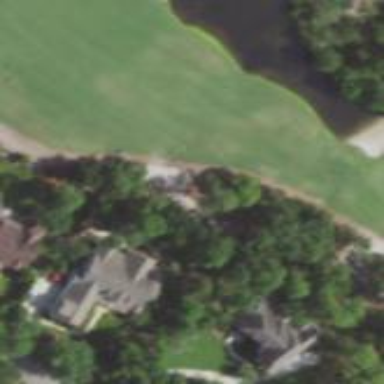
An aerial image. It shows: Water hazard in golf course. The hazard is natural water feature.